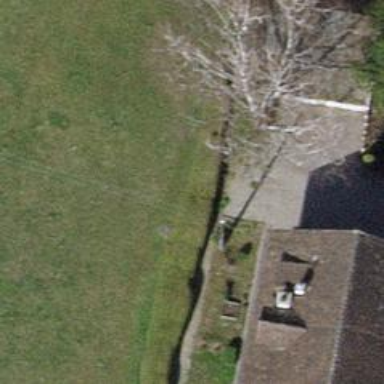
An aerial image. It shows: Hedge barrier.